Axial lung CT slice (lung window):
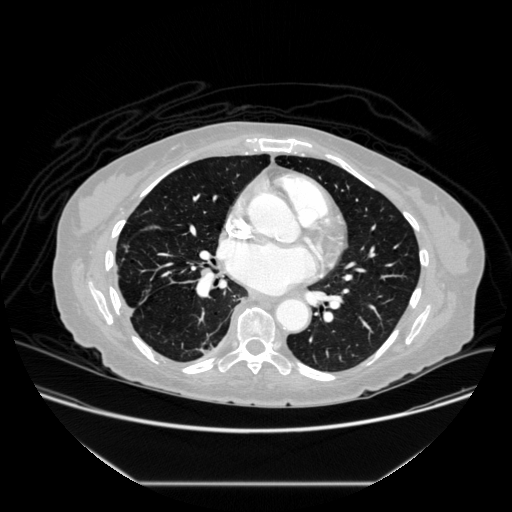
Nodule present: no